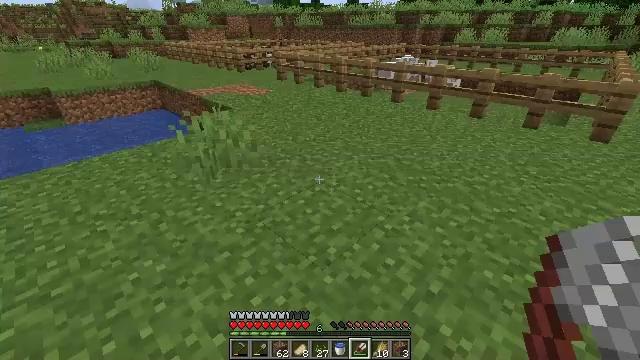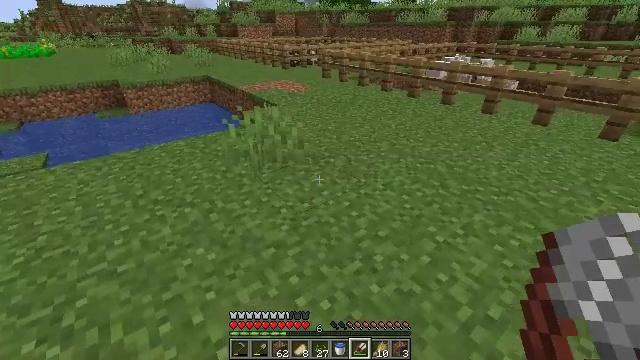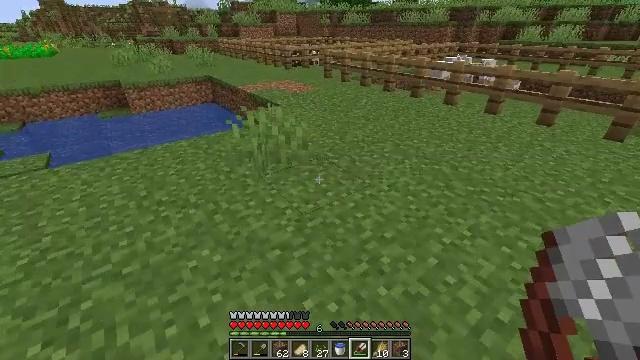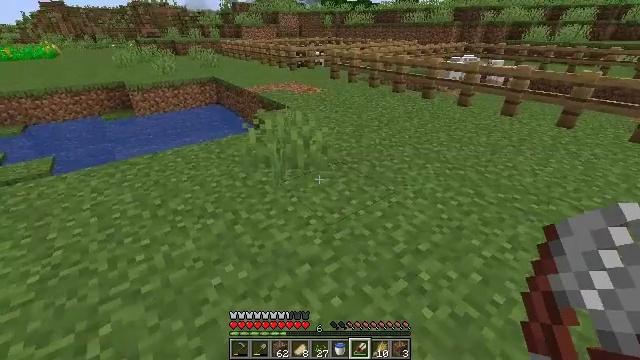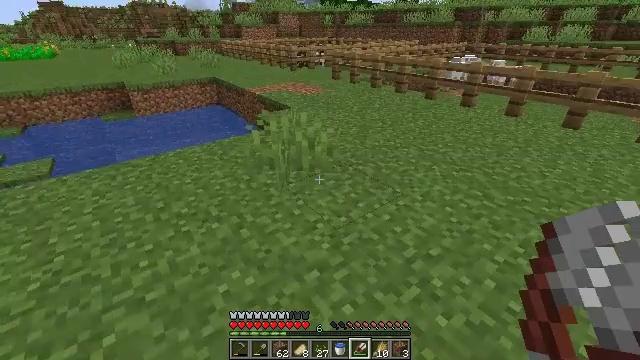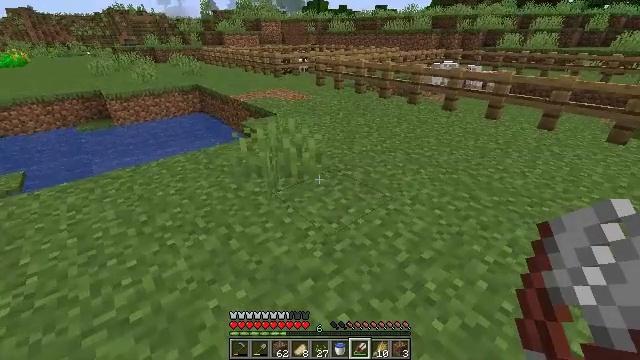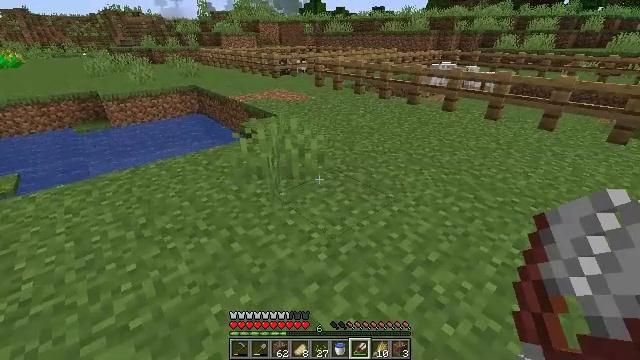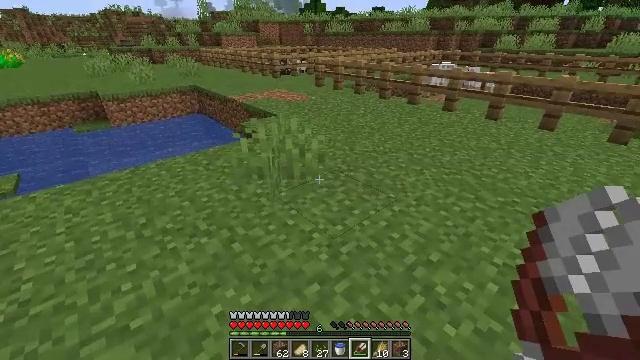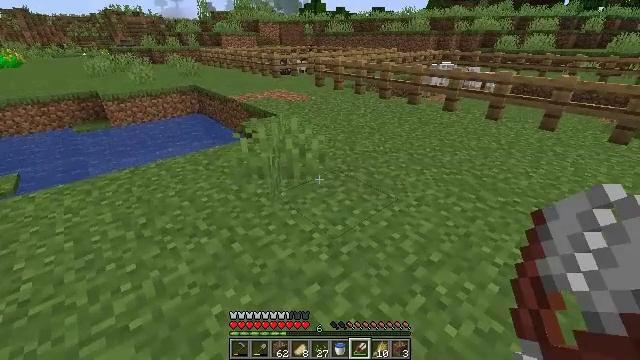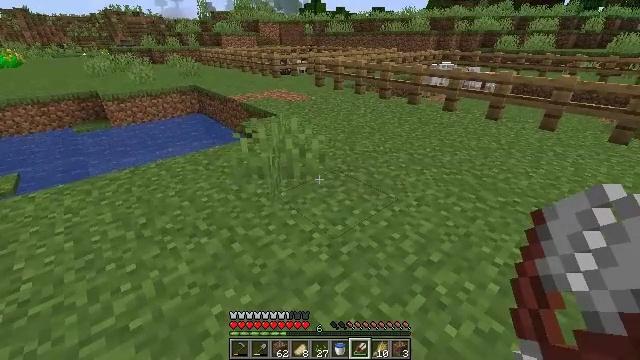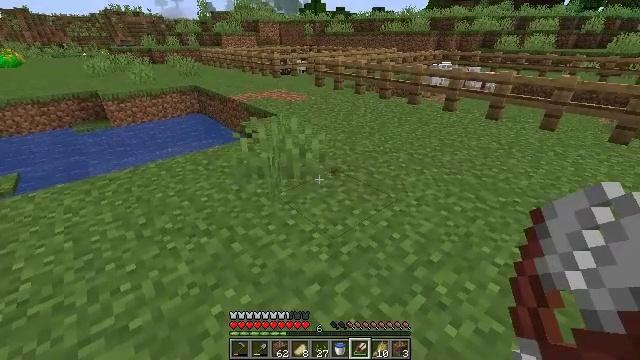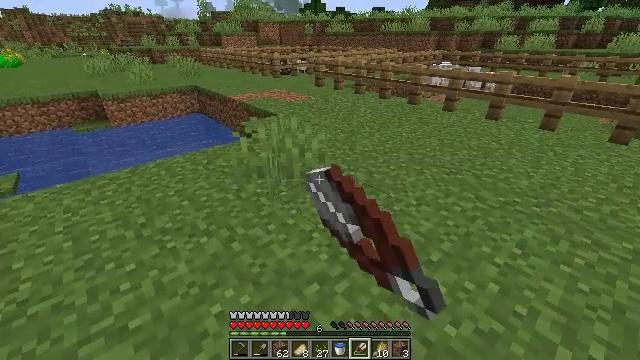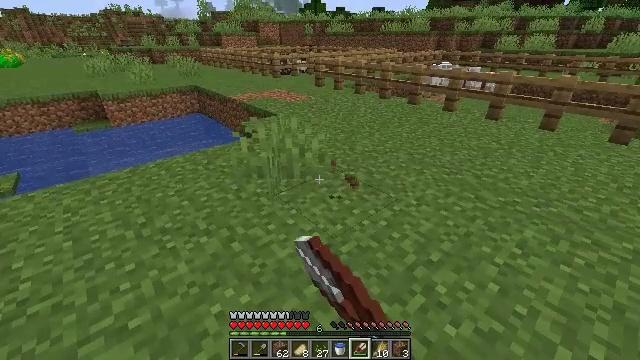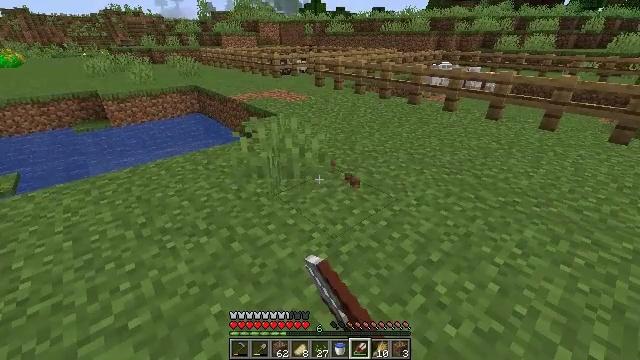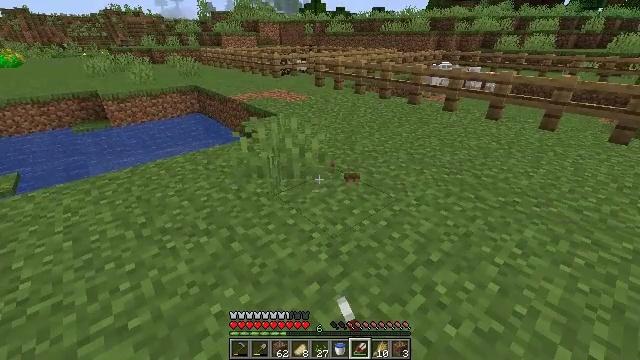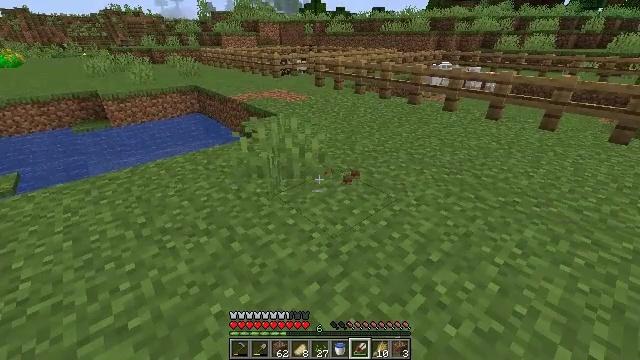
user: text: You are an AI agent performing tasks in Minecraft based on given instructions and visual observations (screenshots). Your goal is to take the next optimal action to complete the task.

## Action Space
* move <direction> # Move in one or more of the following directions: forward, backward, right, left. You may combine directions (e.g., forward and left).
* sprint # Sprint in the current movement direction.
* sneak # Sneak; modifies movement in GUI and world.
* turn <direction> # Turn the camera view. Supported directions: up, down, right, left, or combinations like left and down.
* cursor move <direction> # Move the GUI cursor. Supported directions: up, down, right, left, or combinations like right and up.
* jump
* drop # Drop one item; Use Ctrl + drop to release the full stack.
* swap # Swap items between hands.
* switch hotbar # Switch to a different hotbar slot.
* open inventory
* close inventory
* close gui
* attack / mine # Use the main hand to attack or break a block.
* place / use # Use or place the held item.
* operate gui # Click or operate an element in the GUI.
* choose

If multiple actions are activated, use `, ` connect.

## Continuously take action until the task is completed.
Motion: motion action
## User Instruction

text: Clear the ground by mining grass.
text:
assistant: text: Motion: move left, turn left
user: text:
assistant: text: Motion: move forward and move left
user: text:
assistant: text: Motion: move forward and move left
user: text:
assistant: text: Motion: no_op
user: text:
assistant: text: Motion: turn right and up
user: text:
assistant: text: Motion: no_op
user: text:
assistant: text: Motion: no_op
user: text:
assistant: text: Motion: no_op
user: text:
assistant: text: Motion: no_op
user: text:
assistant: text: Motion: attack / mine
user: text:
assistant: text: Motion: attack / mine
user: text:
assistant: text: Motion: attack / mine
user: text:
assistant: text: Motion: no_op
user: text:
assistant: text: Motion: no_op
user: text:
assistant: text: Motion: no_op
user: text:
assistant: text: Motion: no_op
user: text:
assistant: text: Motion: no_op
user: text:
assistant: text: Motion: no_op
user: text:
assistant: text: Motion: turn left
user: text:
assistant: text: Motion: turn left
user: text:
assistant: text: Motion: move forward, turn left
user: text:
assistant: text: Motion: move forward, attack / mine
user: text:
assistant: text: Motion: move forward, attack / mine
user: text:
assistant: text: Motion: move forward, attack / mine
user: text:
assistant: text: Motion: attack / mine
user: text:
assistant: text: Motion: no_op
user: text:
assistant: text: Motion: no_op